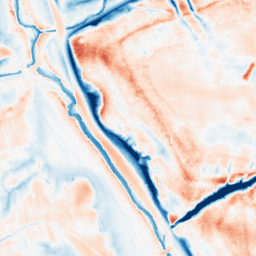
Category: trend_removal
Decomposition family: local_polynomial
Decomposition parameters: window_size: 31
degree: 3
Upsampling method: lanczos
Upsampling parameters: scale: 4
Upsampling scale: 4